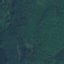
Land use / land cover class: Forest